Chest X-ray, PA view. Patient: 57 years old, sex M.
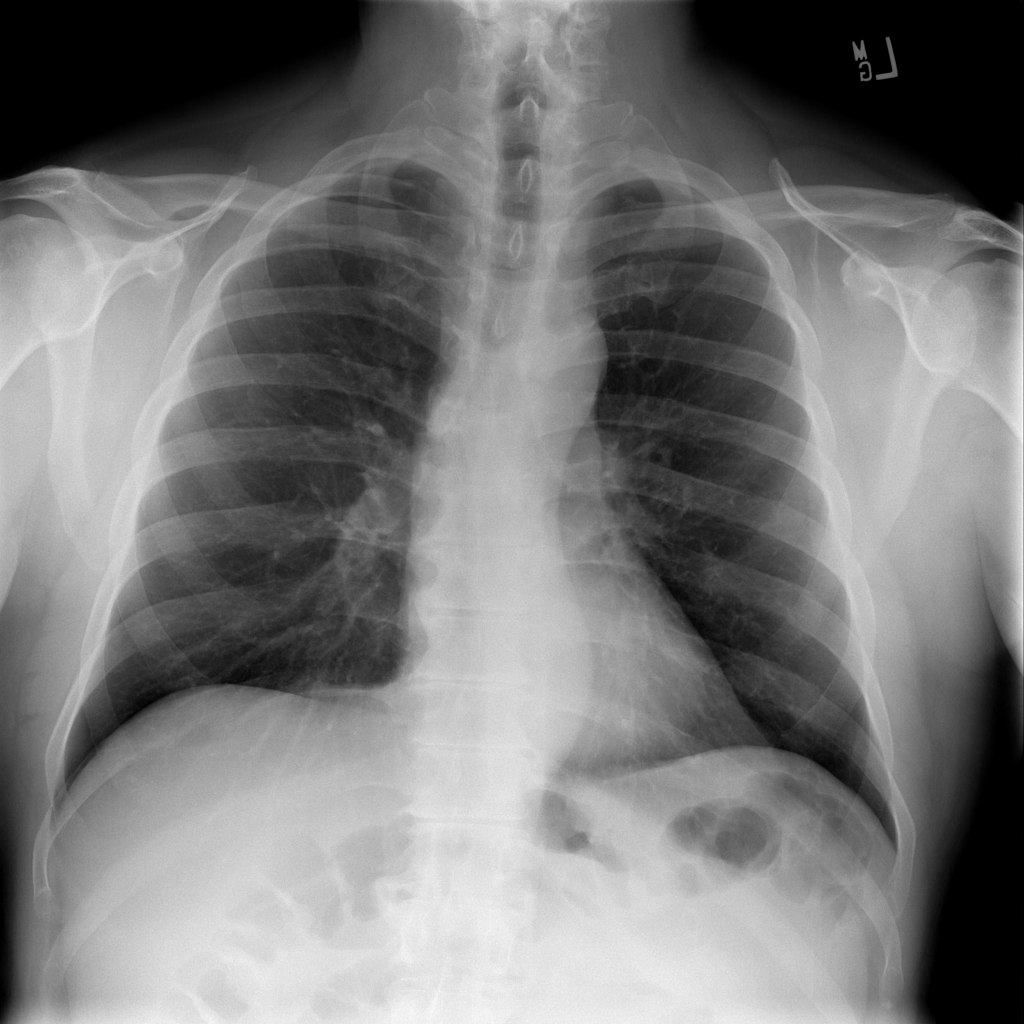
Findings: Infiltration